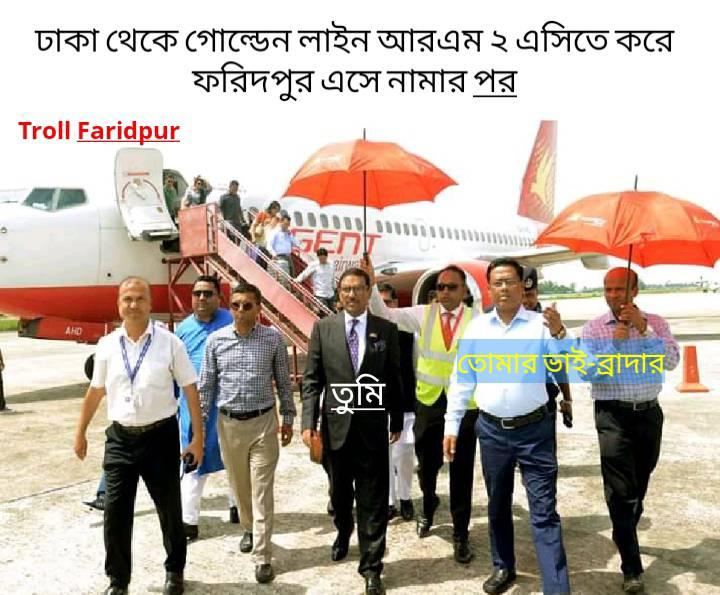
Caption: ঢাকা থেকে গোল্ডেন লাইন আরএম ২ এসিতে করে ফরিদপুর এসে নামার পর     তুমি     তোমার ভাই ব্রাদার
Label: non-hate